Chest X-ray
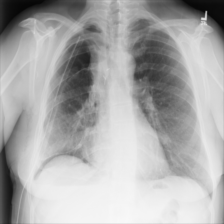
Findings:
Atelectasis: negative
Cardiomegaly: negative
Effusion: negative
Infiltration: negative
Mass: negative
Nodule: negative
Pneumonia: negative
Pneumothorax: negative
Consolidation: negative
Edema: negative
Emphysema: negative
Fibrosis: negative
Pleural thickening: negative
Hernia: negative